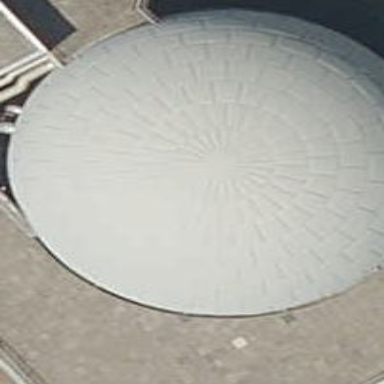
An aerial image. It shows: Building with dome-shaped roof.